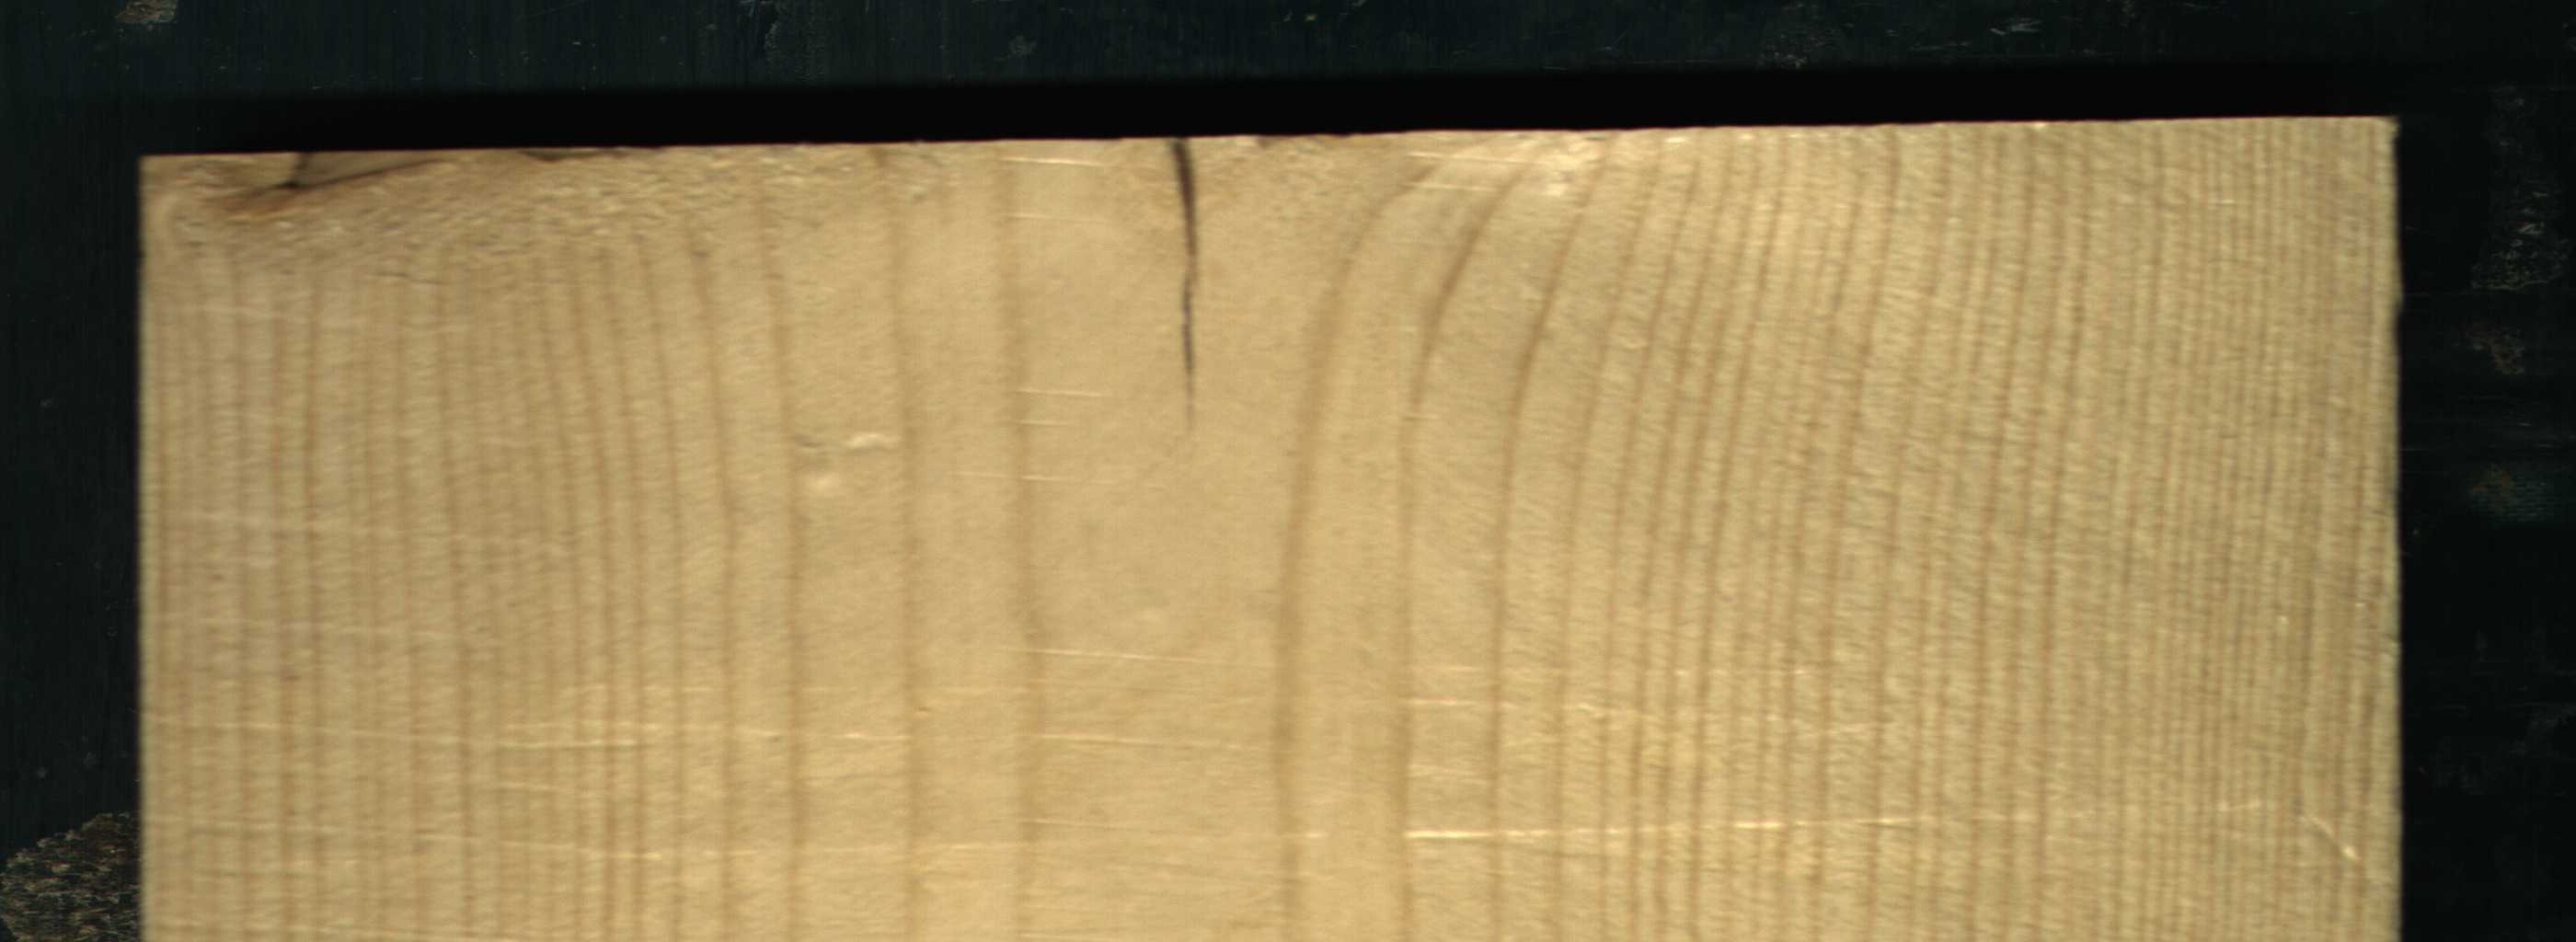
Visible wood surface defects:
Crack
Live_Knot